Pattern: SunFlare
Description: Randomly add sun flares onto an image.
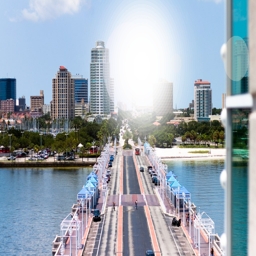
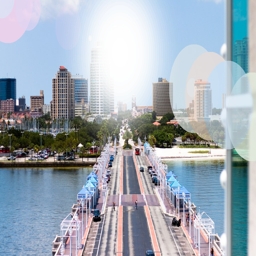
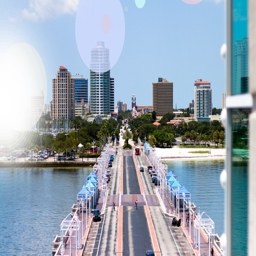
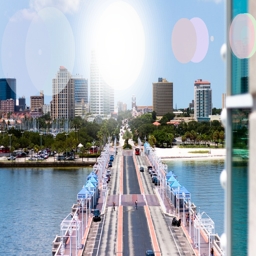